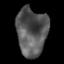
Tissue: lung
Cell type: T cells
Senescence score: 0.2097
Nuclear area (px): 1437
Mean DAPI intensity: 87.37